Aerial crown-view tile of a tropical tree (Barro Colorado Island, Panama), acquired 20241216:
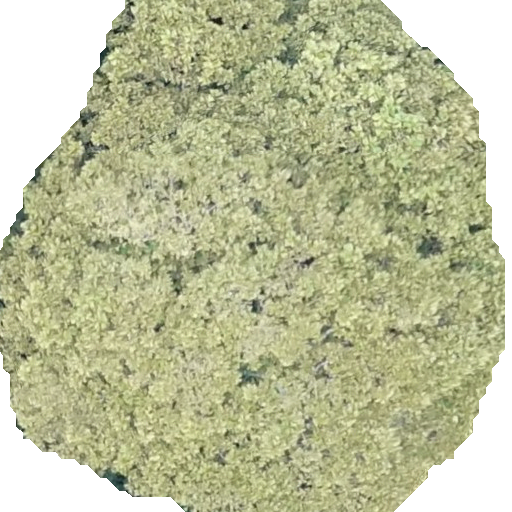
Species: Dipteryx oleifera
GBIF accepted scientific name: Dipteryx oleifera
Crown area: 325.667 m²